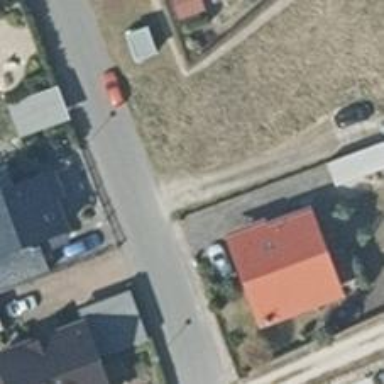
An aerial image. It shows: Driveway.